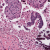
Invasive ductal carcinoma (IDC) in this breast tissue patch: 0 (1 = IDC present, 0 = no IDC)